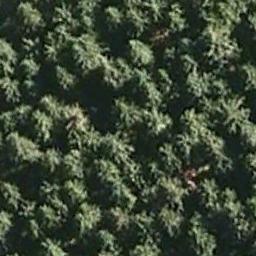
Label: forest